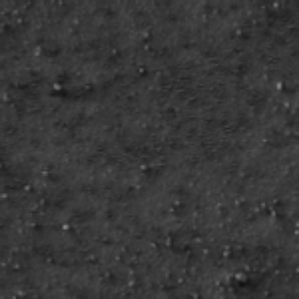
Label: frost